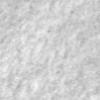
Label: no_change